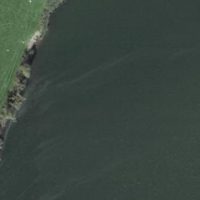
EUNIS habitat code: 14
Species observed at this site:
Corvus corone
Alcedo atthis
Sylvia borin
Botaurus stellaris
Aegithalos caudatus
Jynx torquilla
Sylvia atricapilla
Spinus spinus
Poecile palustris
Larus michahellis
Ardea purpurea
Cygnus olor
Ardea alba
Erithacus rubecula
Dryocopus martius
Phoenicurus ochruros
Phoenicurus phoenicurus
Corvus corax
Periparus ater
Tringa ochropus
Anas acuta
Cyanistes caeruleus
Riparia riparia
Sturnus vulgaris
Chloris chloris
Larus canus
Pyrrhula pyrrhula
Troglodytes troglodytes
Corvus frugilegus
Hydroprogne caspia
Passer domesticus
Remiz pendulinus
Mareca penelope
Passer montanus
Turdus merula
Saxicola rubetra
Spatula clypeata
Mareca strepera
Hirundo rustica
Milvus migrans
Mergus merganser
Milvus milvus
Turdus pilaris
Regulus regulus
Cinclus cinclus
Coccothraustes coccothraustes
Aquila chrysaetos
Phylloscopus trochilus
Motacilla alba
Delichon urbicum
Tachybaptus ruficollis
Certhia brachydactyla
Podiceps cristatus
Actitis hypoleucos
Oenanthe oenanthe
Turdus philomelos
Anas crecca
Fulica atra
Anthus spinoletta
Dendrocopos major
Podiceps nigricollis
Prunella modularis
Turdus viscivorus
Buteo buteo
Anthus pratensis
Gallinago gallinago
Chroicocephalus ridibundus
Muscicapa striata
Phylloscopus collybita
Gallinula chloropus
Alauda arvensis
Pica pica
Sitta europaea
Garrulus glandarius
Saxicola rubicola
Falco tinnunculus
Picus viridis
Acrocephalus scirpaceus
Ficedula hypoleuca
Motacilla cinerea
Acrocephalus arundinaceus
Acrocephalus schoenobaenus
Anas platyrhynchos
Alopochen aegyptiaca
Accipiter gentilis
Aythya ferina
Streptopelia decaocto
Acrocephalus palustris
Ixobrychus minutus
Aythya fuligula
Fringilla coelebs
Regulus ignicapilla
Lanius collurio
Coloeus monedula
Ptyonoprogne rupestris
Carduelis carduelis
Columba palumbus
Phalacrocorax carbo
Fringilla montifringilla
Parus major
Anser anser
Ciconia ciconia
Ichthyaetus melanocephalus
Accipiter nisus